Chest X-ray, PA view. Patient: 34 years old, sex F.
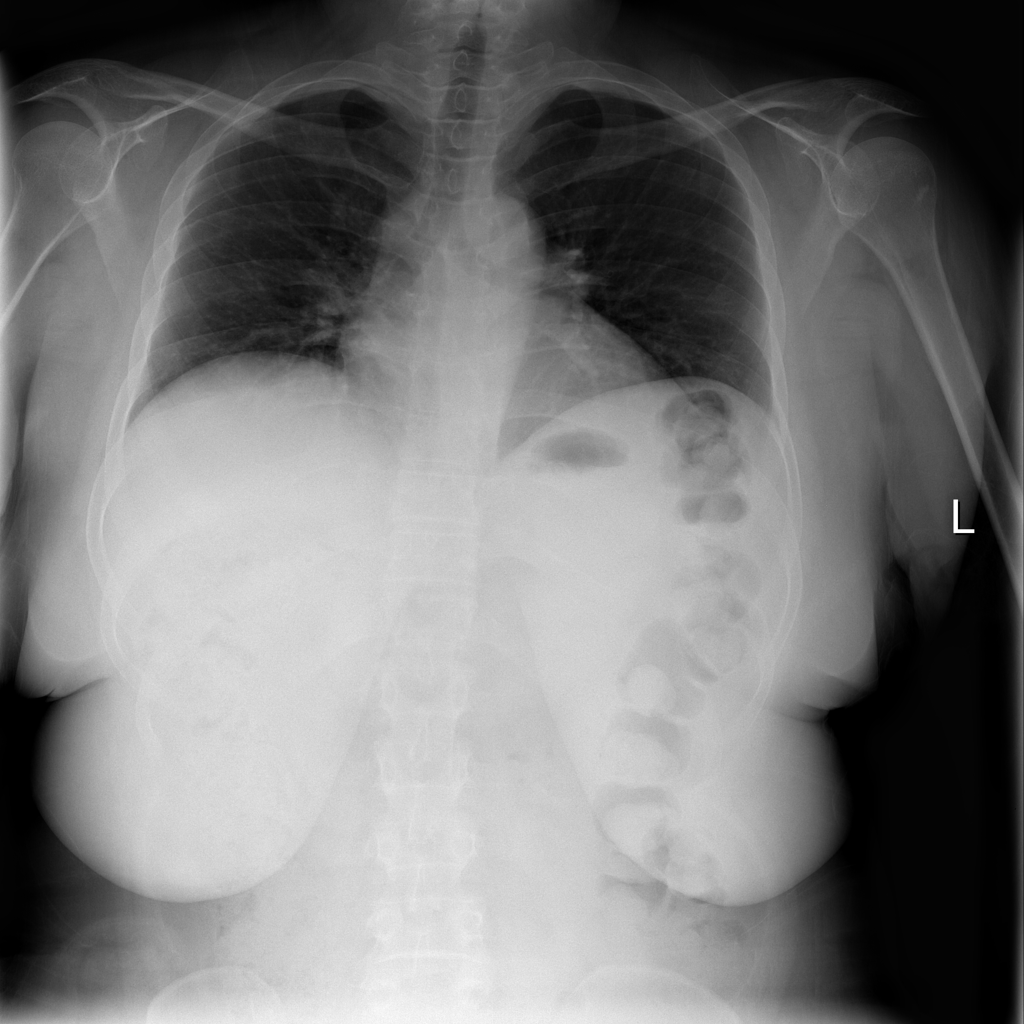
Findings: No Finding